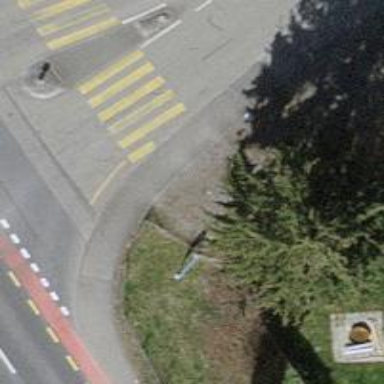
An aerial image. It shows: Footway with zebra crossing.